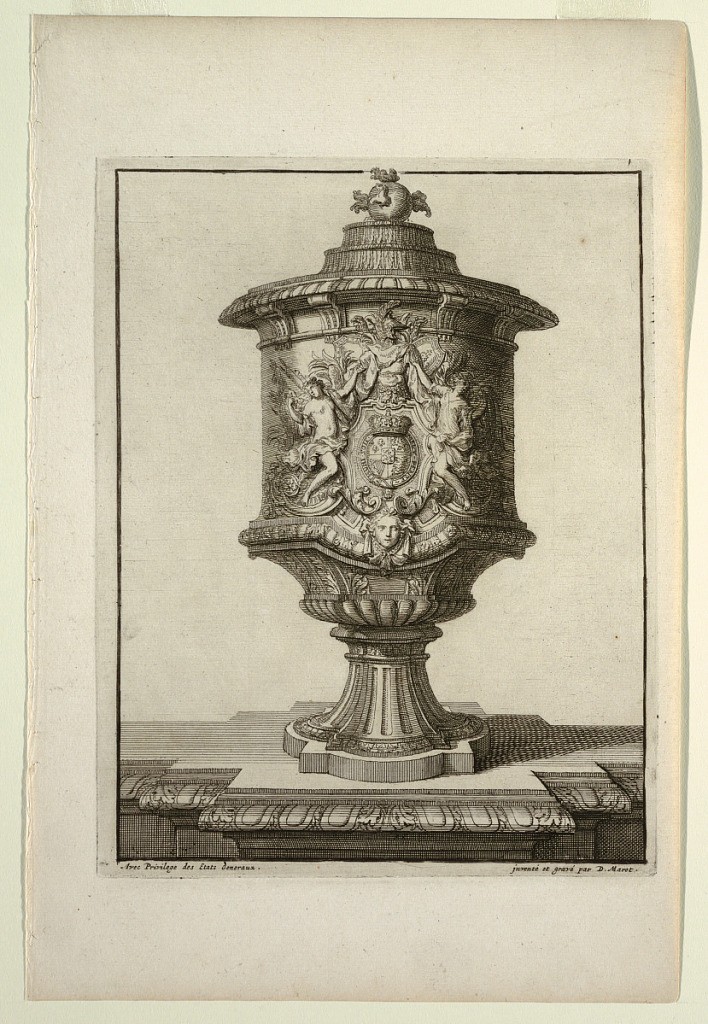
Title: Plate in Vasses de la Maison Royalle de L'oo Nouvellement (Vessels of the Royal House of L'oo)
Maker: Daniel Marot, French, active in the Netherlands and England, 1661–1752
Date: ca. 1700
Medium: Etching and engraving on white laid paper
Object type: Print
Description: Footed vessel decorated with crowned escutcheon at center, surrounded by robed figures holding drapery.